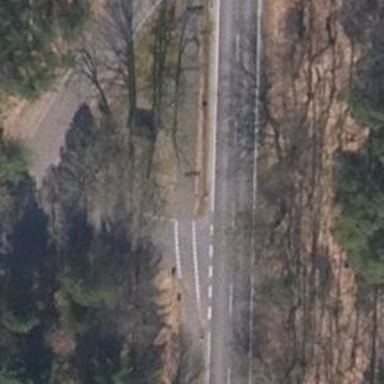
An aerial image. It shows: Secondary road with asphalt surface.